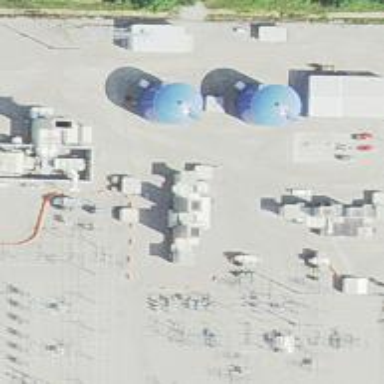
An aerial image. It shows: Gas turbine generator powered by gas.